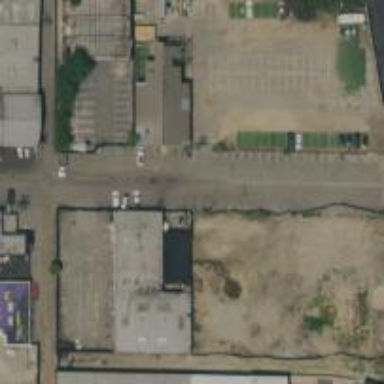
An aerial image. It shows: Parking area.